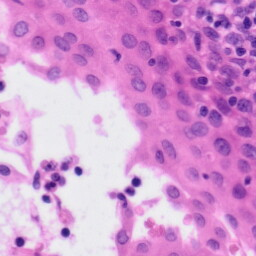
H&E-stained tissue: Tonsil